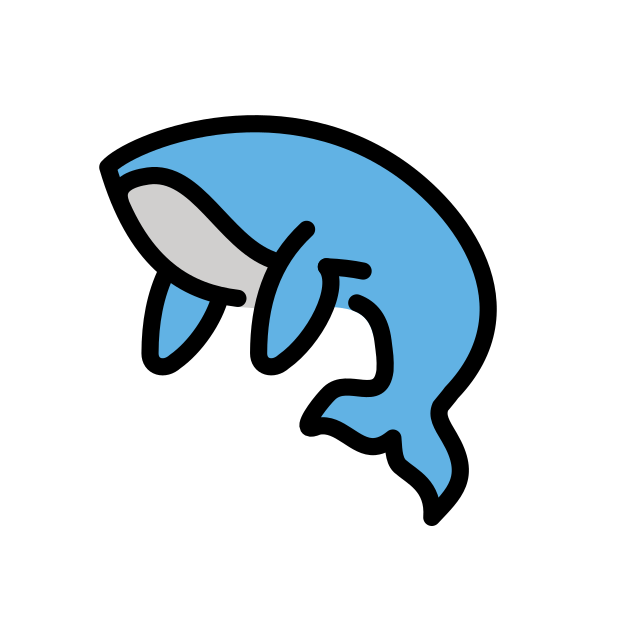
whale